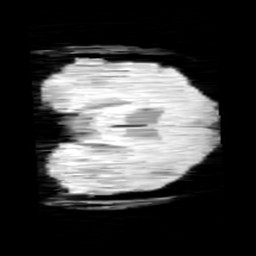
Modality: minIP
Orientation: coronal
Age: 12
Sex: female
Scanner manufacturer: siemens
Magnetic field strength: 3 T
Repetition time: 0.027 s
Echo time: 0.02 s